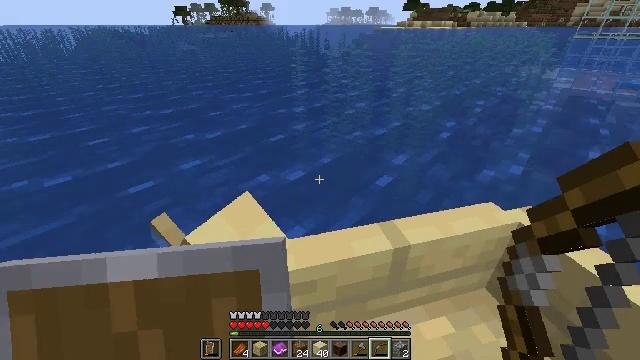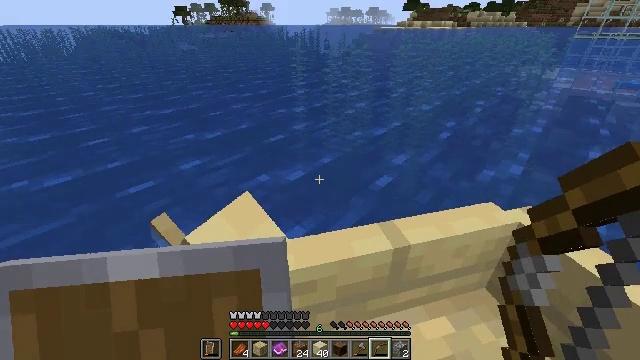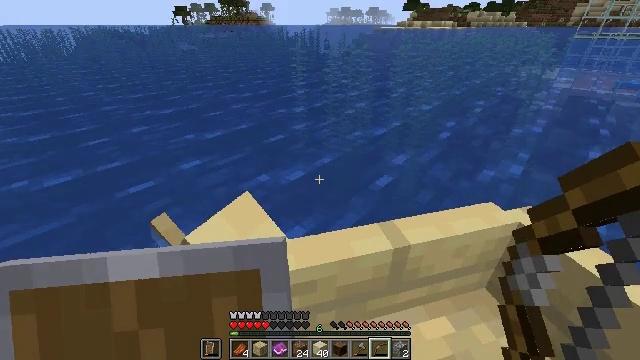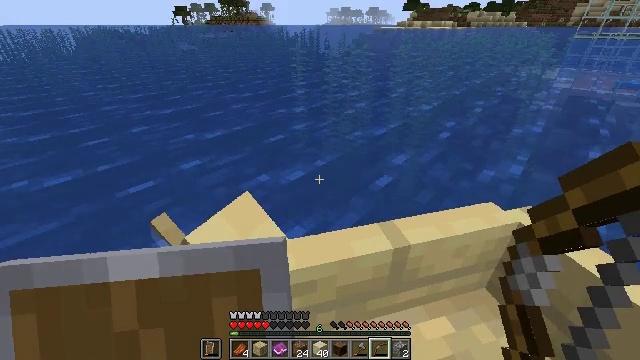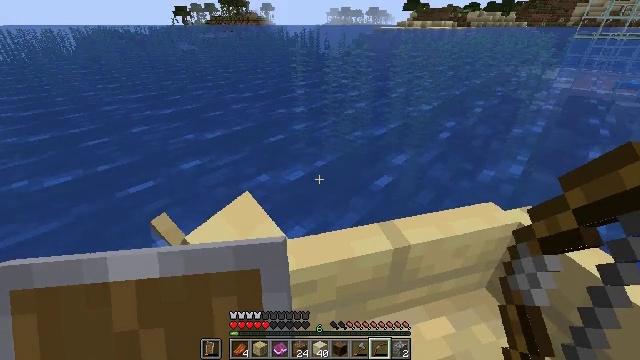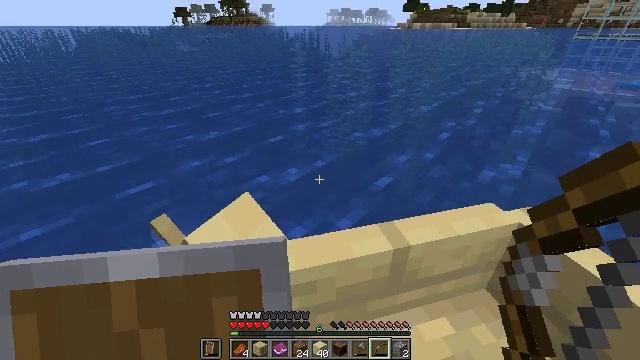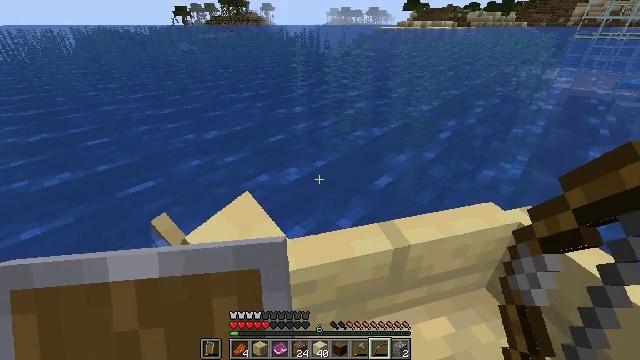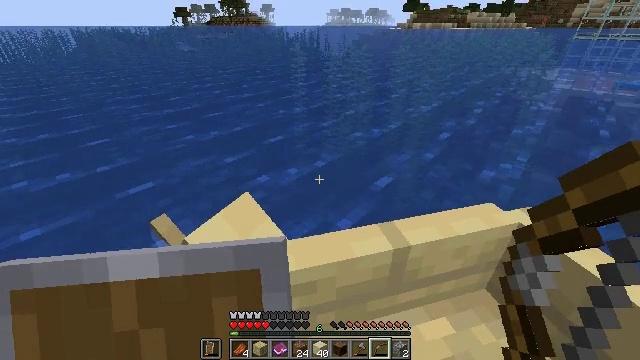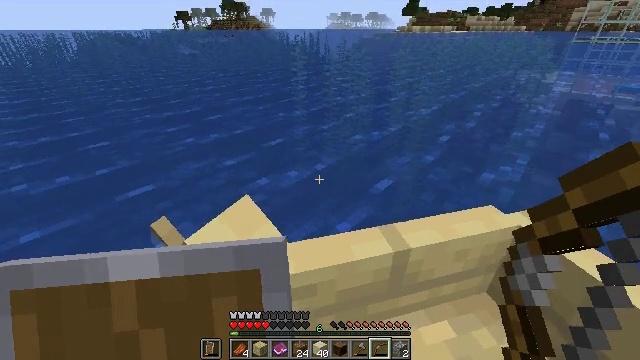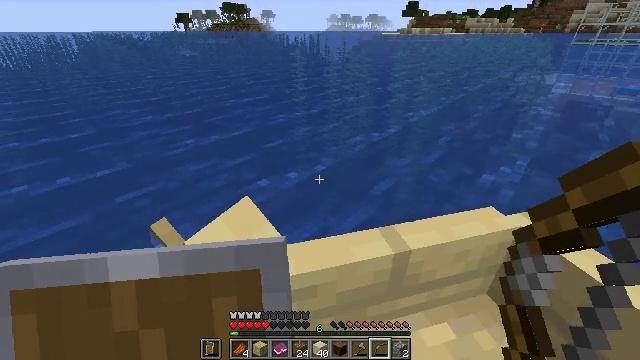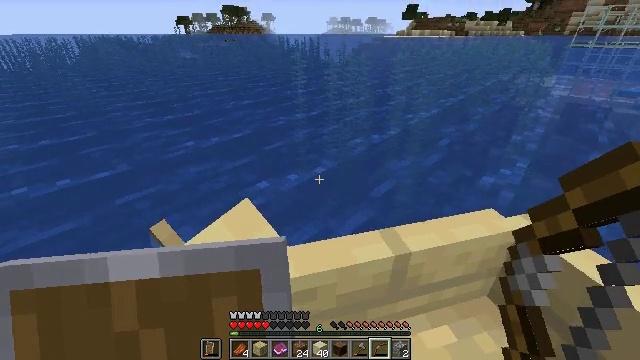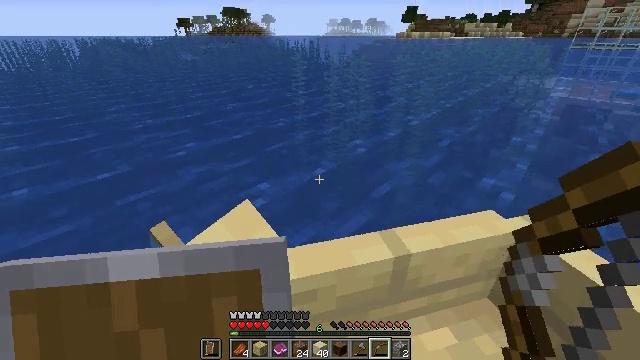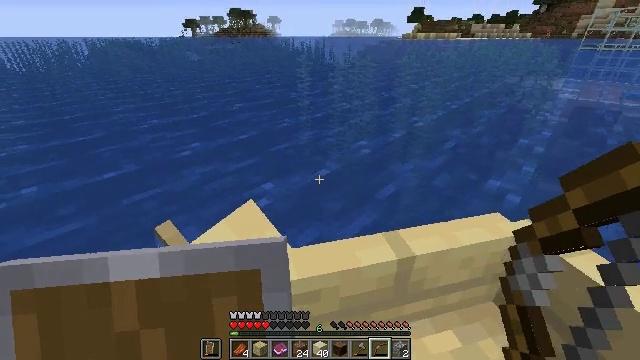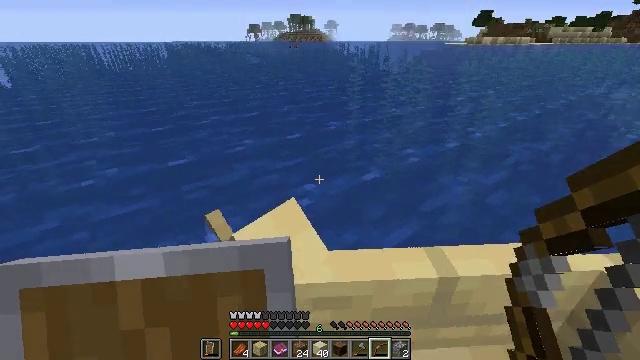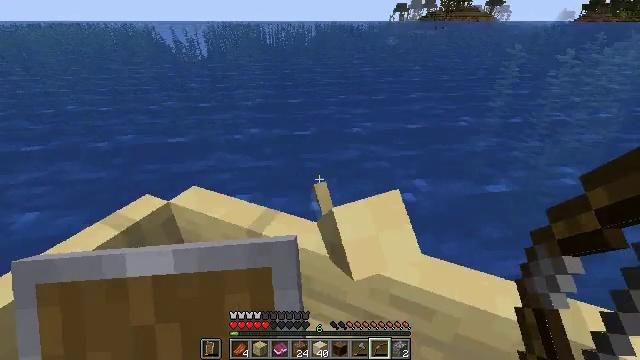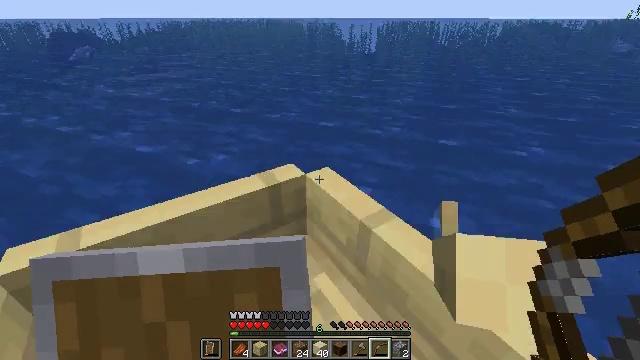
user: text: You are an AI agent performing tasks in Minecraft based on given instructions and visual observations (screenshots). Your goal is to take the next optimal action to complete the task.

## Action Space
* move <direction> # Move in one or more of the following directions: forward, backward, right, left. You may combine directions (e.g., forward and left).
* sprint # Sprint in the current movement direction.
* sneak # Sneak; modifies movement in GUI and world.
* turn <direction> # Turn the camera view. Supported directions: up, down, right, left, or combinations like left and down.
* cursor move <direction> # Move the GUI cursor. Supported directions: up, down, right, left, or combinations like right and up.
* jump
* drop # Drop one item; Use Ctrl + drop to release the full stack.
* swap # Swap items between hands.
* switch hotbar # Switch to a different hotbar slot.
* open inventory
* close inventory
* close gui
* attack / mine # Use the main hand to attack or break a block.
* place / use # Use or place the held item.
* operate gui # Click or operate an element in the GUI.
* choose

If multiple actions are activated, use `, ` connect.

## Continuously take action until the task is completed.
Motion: motion action
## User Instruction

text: Mine packed ice from icy biomes.
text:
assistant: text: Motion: turn right
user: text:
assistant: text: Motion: no_op
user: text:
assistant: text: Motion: no_op
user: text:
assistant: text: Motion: no_op
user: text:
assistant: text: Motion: turn right
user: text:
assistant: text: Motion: turn right
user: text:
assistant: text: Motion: turn right
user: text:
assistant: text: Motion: turn right
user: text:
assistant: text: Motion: turn right
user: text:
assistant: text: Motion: turn right
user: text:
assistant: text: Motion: turn right
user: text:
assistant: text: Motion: turn left
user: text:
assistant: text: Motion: turn left
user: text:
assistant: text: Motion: turn left and down
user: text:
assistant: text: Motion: turn left
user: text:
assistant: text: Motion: turn left and down
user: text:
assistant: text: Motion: turn left
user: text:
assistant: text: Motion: turn left
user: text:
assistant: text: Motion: no_op
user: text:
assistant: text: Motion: turn right
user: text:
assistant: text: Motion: no_op
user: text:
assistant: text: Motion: turn right and up
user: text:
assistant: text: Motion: no_op
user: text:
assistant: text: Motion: turn left
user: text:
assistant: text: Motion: turn left and up
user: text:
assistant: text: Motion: turn left
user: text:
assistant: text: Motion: no_op
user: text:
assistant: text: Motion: no_op
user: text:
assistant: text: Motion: turn left
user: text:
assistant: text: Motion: turn left